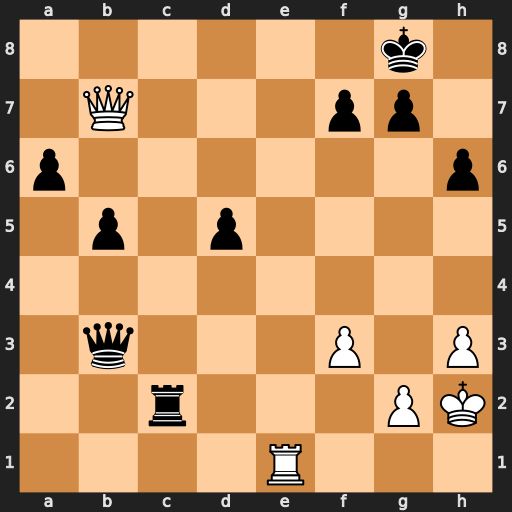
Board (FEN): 6k1/1Q3pp1/p6p/1p1p4/8/1q3P1P/2r3PK/4R3
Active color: w
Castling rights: -
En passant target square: -
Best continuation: Re8+ Kh7 Qxf7